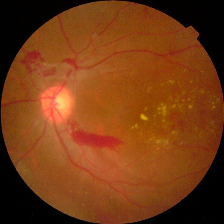
Diabetic retinopathy grade: No DR